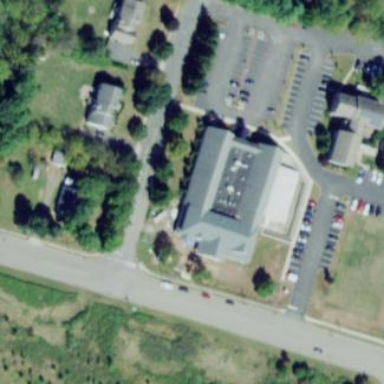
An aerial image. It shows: Commercial building that houses fitness center.